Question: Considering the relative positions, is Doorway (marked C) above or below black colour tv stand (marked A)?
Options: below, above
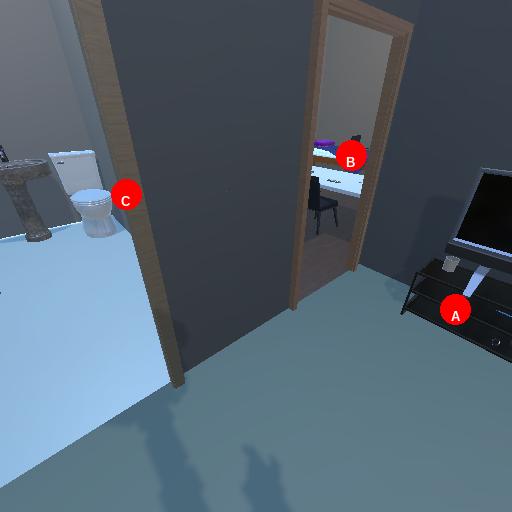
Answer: below